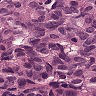
Metastatic tissue present: yes